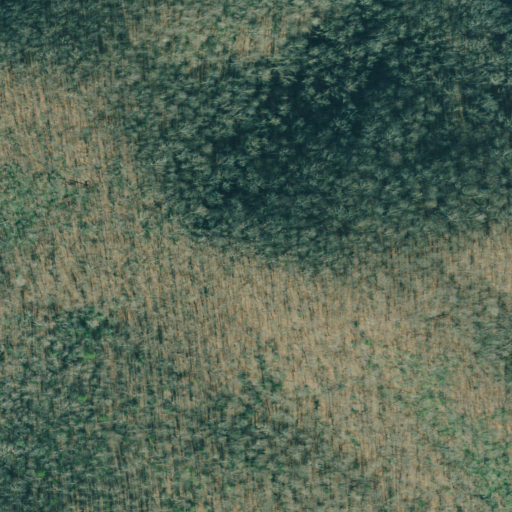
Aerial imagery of mountain in Georgia named Snake Knob containing only deciduous forest